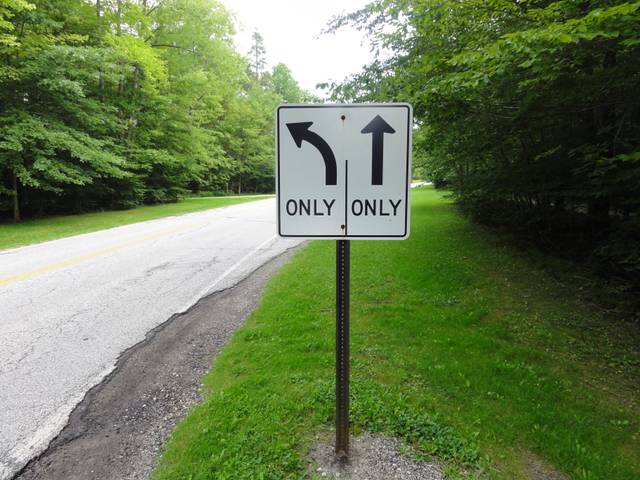
Region: United States
Coordinates: 41.568, -81.435